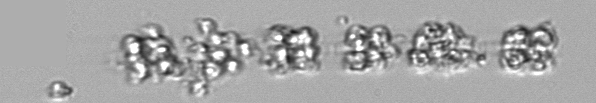
Label: Leptocylindrus_mediterraneus